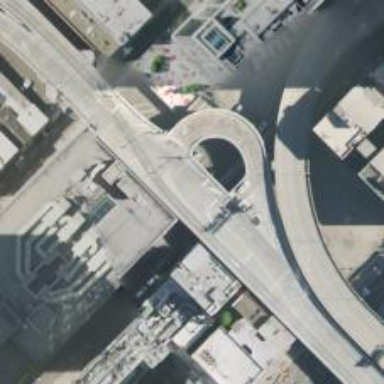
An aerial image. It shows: Bridge over busway.